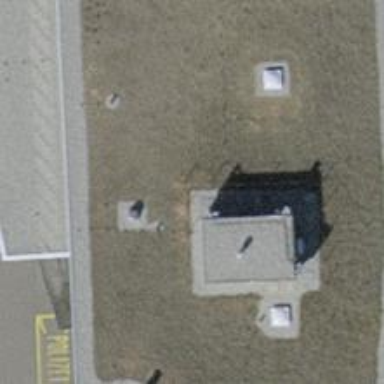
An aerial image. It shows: Police building.